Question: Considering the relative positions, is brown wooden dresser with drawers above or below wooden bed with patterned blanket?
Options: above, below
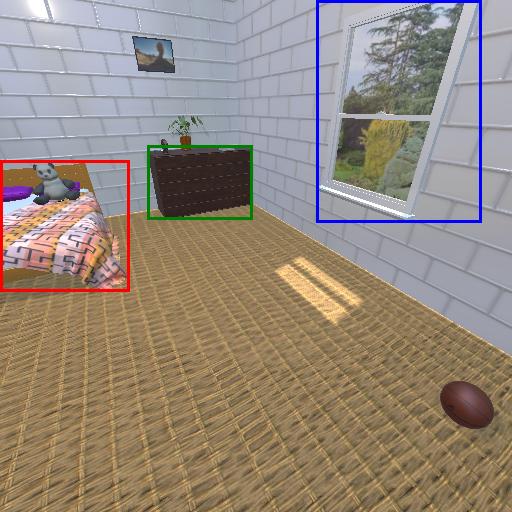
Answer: above